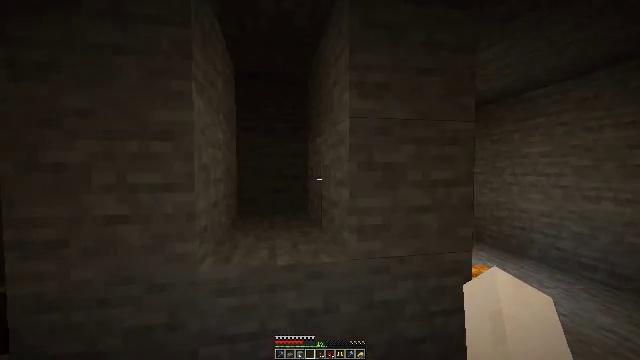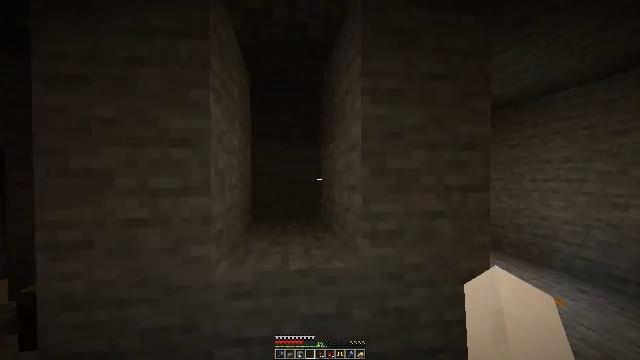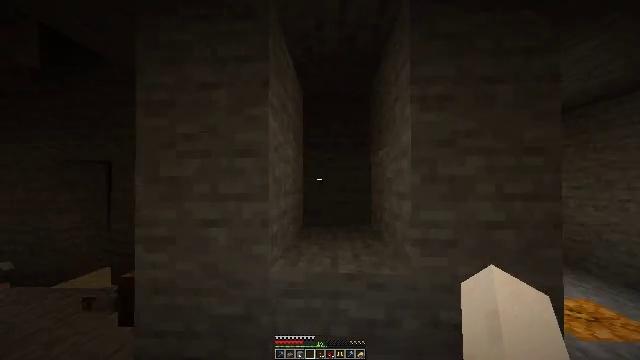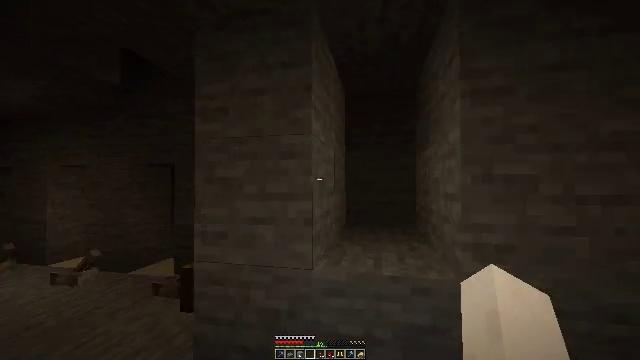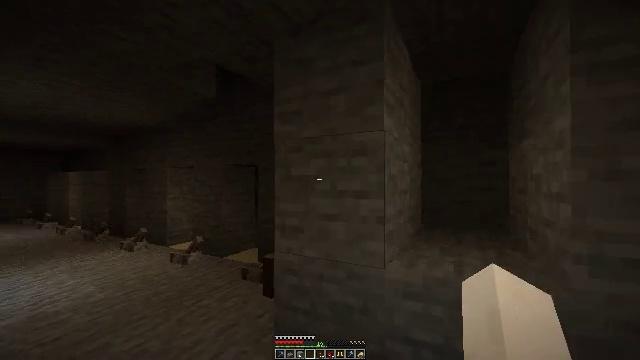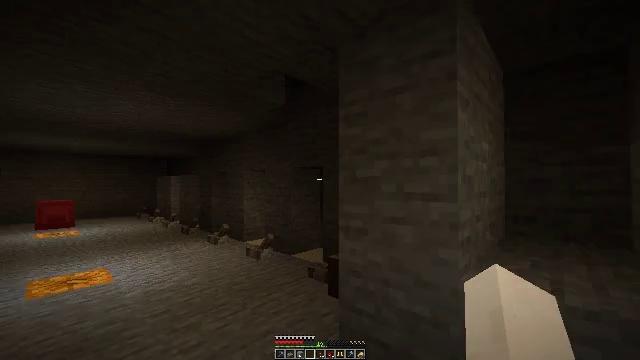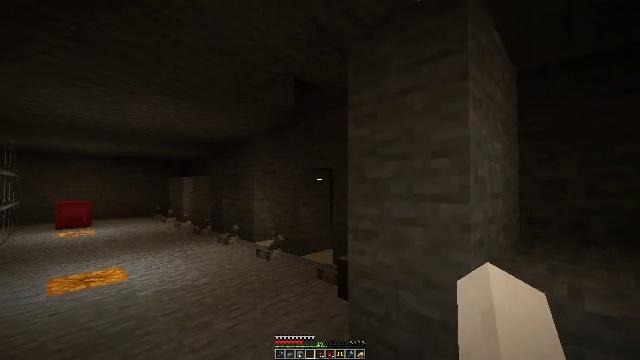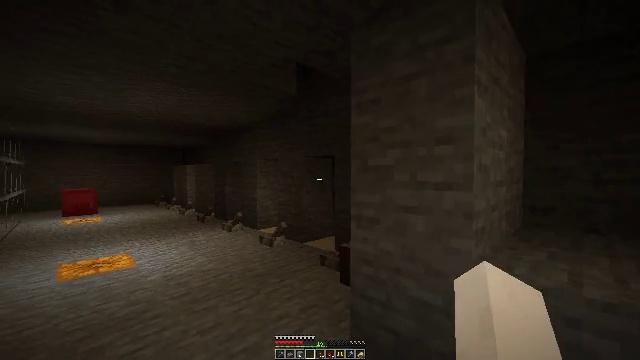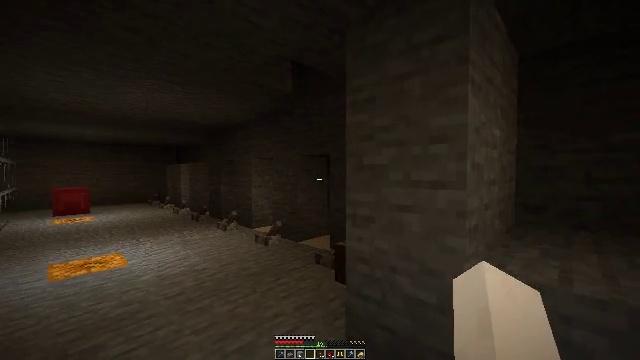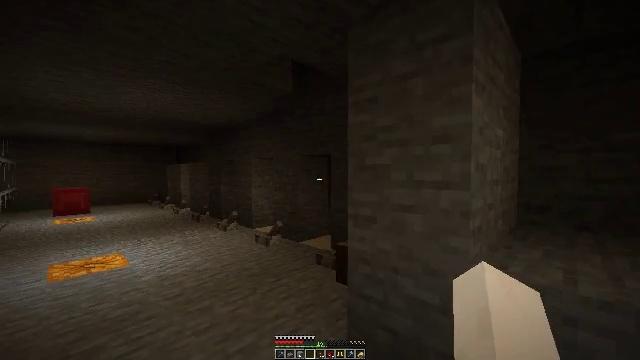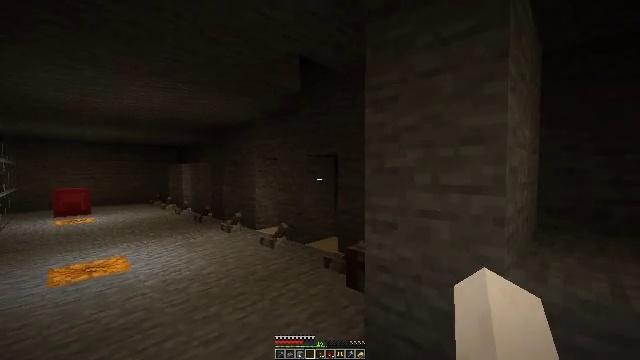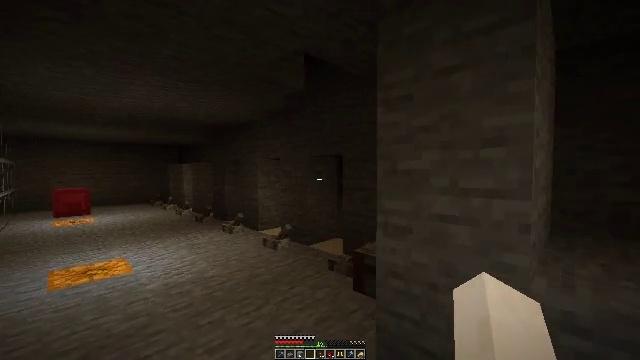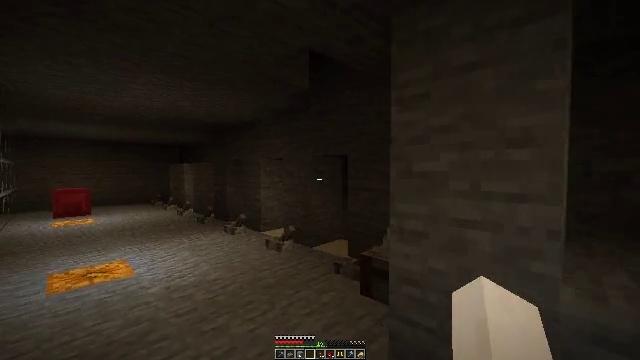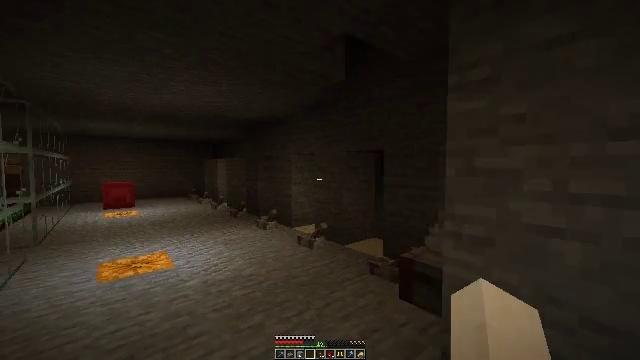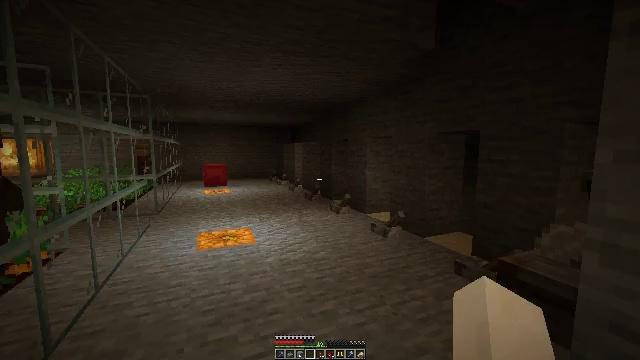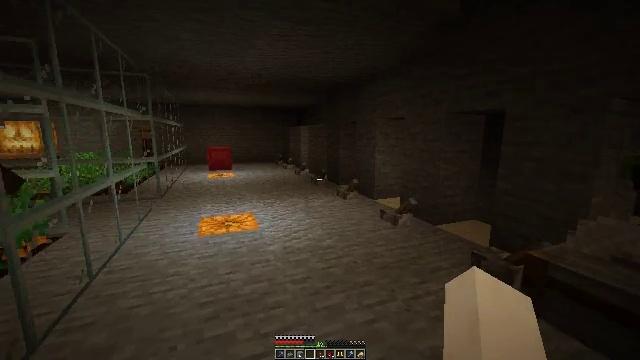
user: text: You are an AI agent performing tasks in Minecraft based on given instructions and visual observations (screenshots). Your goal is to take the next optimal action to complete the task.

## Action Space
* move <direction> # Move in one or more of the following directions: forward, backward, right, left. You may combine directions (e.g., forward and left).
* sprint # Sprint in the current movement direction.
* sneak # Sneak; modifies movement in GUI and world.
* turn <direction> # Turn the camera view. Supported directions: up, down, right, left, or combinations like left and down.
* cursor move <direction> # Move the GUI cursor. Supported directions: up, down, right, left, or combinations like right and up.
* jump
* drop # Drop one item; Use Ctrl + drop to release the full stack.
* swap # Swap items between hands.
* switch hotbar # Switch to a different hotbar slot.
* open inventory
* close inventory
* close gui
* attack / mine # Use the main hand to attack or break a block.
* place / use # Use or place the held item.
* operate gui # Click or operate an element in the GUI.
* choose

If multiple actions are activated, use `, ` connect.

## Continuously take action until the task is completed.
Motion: motion action
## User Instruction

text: Pick up the brown mushroom.
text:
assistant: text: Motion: turn left and up
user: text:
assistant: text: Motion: turn left and up
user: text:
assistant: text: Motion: turn left
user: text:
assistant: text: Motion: turn left
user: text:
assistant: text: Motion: turn left
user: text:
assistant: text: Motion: turn left
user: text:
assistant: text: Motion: turn down
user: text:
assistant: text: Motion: turn right
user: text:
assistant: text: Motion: move forward and move left
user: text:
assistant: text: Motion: move forward and move left
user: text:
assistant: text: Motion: move forward and move left
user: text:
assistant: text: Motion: move forward and move left
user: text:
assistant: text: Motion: move forward, turn left and down
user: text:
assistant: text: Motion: move forward, turn left and down
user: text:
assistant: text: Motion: move forward, turn left and down
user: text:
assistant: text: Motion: move forward, turn right and down
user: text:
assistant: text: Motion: move forward, turn right
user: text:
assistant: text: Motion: move forward and move left
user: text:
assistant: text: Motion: move forward and move left
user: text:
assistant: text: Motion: move forward and move left
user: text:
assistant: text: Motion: move forward and move left
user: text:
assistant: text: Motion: move forward and move left
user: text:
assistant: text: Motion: move forward and move left
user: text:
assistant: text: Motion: move forward and move left
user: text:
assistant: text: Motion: move forward and move left
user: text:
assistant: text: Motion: move forward and move left
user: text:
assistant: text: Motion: move forward and move left, turn right
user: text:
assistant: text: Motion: move forward and move left, turn right
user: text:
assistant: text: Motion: move forward and move left, turn right and down
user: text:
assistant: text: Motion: move forward and move left, turn right